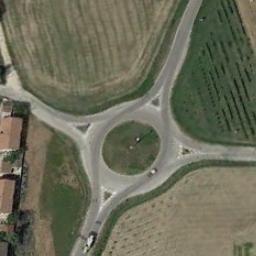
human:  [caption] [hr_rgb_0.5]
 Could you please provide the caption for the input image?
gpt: The roundabout is surrounded by grass .

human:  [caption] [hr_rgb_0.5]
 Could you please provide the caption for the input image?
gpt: The roundabout is next to the farmland and houses .

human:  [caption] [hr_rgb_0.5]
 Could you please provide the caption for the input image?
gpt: The roundabout with four exits and entrances is in the farmland and some houses are next to the roundabout .

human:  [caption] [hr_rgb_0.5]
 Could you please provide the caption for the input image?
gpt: There are several moving vehicles on the road at the roundabout, And there are some buildings and a large area of ​​farmland around the roundabout .

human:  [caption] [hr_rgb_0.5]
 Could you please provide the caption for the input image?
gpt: There are some farmlands around the roundabout .